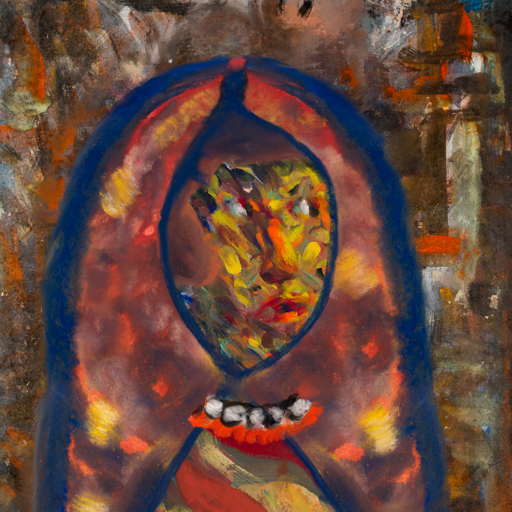
Background: GypsyQueen, Head And Neck Side: An_Impression, Face Side: An_Impression, Bust: Mother_And_Son_Son, Hair Side: Mother_And_Son_Son, Head Accessory: Mother_And_Son_Mother_Scarf, Second Necklace: Blank, Necklace: An_Impression, Baby: Blank